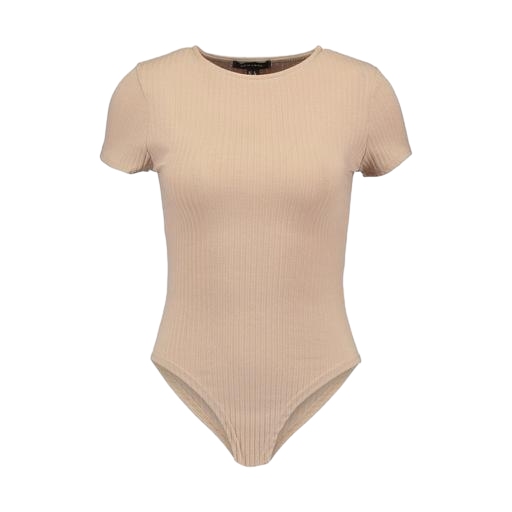
pink curve t-shirt body, beige t-shirt, beige scoop tee, white background